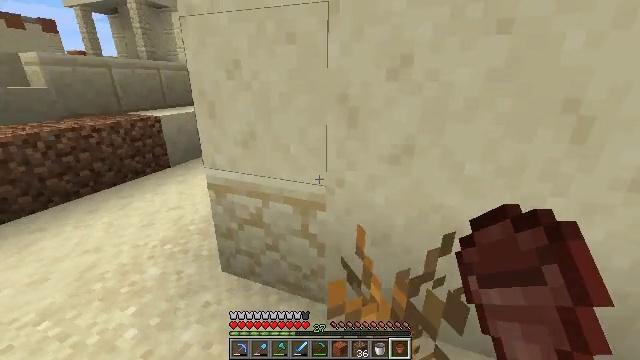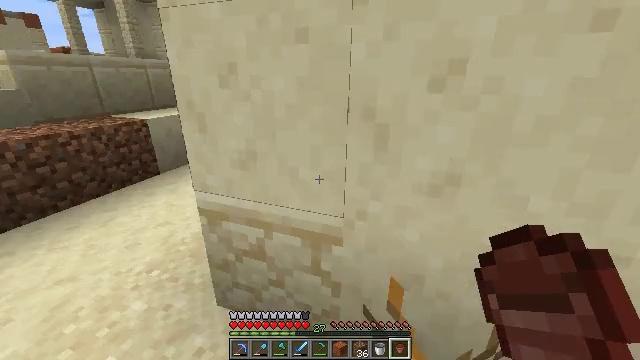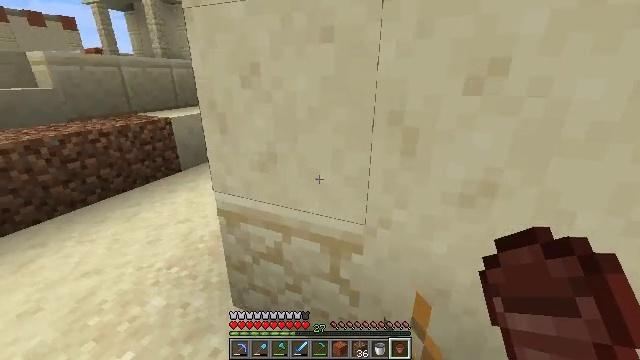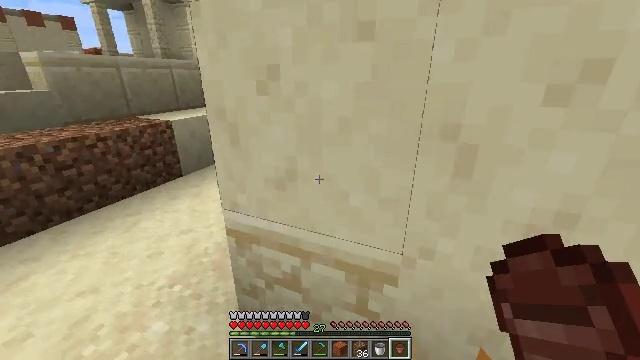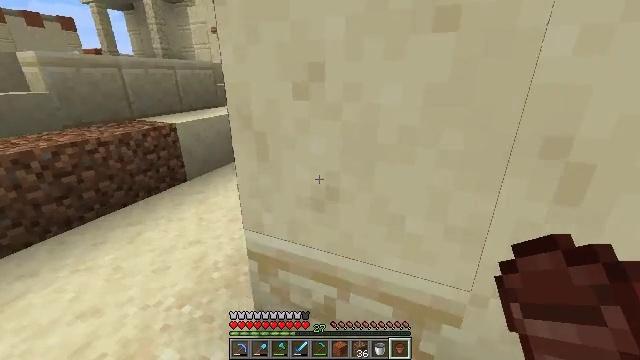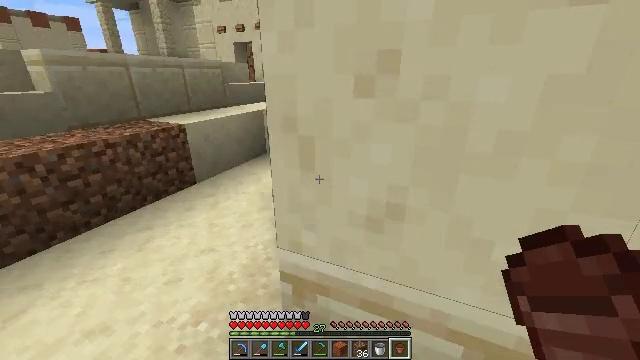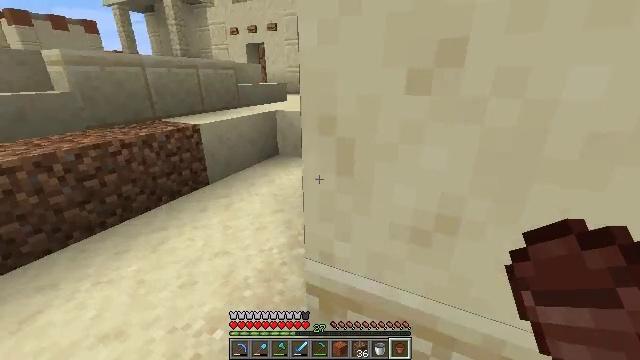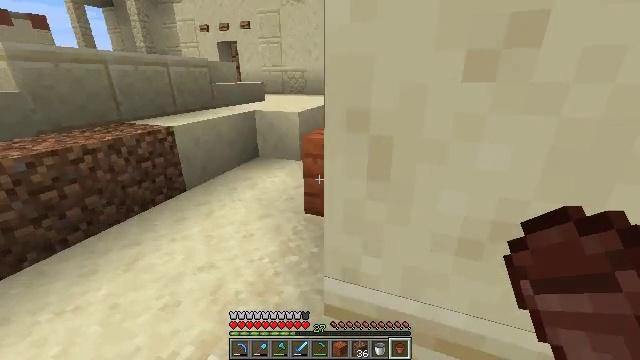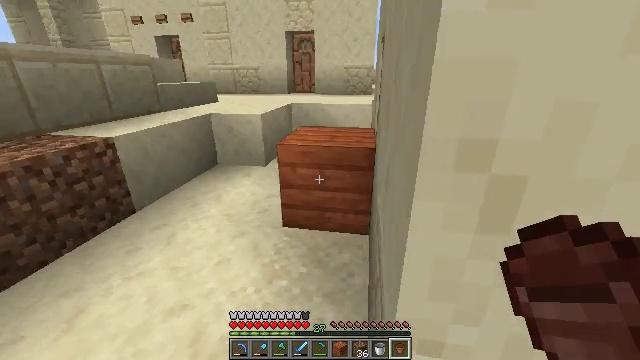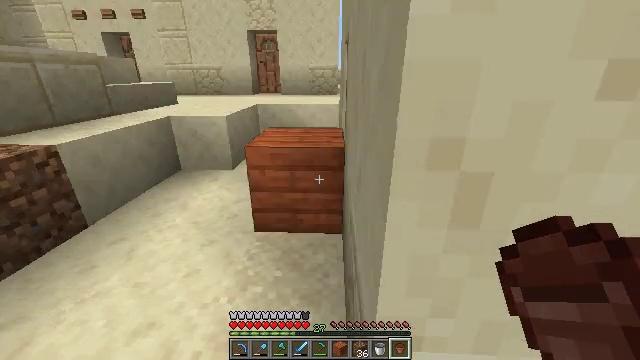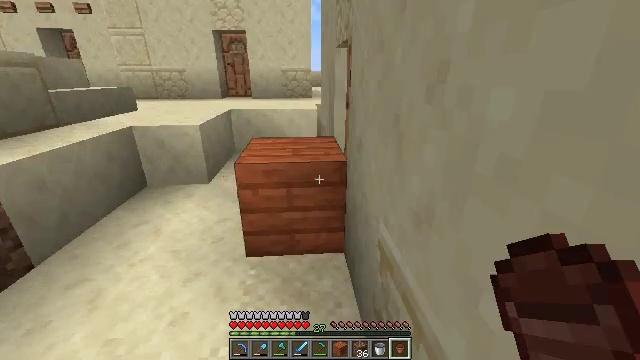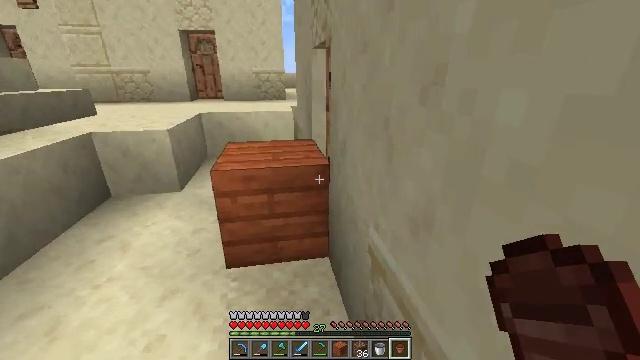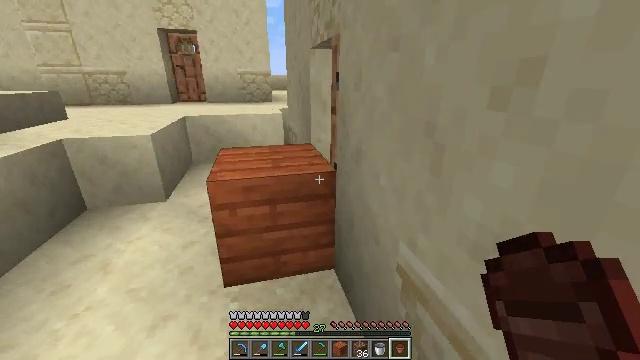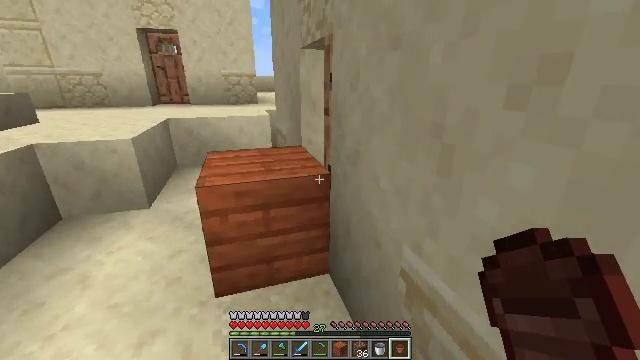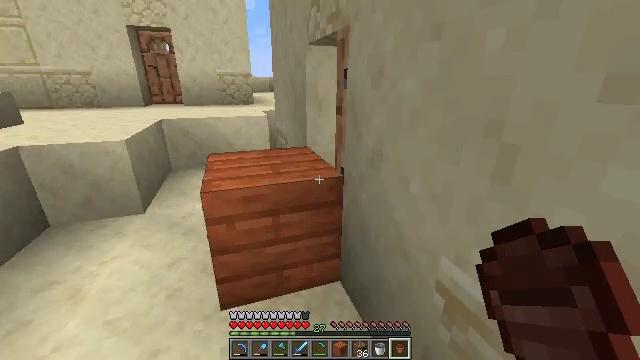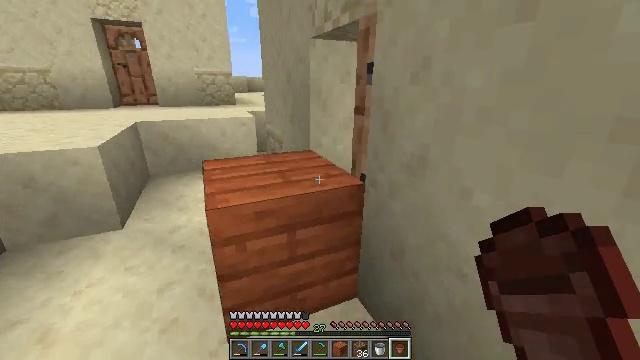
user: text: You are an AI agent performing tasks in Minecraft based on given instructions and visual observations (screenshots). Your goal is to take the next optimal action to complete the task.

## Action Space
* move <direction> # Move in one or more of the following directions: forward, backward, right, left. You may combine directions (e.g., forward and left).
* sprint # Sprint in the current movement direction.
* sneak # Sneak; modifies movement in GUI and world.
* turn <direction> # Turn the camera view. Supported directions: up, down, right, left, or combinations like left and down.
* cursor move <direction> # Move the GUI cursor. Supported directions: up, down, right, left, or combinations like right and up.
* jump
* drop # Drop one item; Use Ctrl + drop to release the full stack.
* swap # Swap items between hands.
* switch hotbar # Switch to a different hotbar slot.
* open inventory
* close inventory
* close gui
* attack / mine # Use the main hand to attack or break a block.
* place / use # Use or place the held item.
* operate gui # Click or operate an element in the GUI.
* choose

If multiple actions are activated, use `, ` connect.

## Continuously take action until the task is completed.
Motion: motion action
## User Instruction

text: Collect acacia planks from a structure.
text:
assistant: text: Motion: move forward, turn right
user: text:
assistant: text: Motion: move forward and move left, turn left
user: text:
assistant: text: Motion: move forward and move left
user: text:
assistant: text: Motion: move forward and move left
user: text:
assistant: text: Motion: move forward and move left
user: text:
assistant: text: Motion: move forward and move left, turn left
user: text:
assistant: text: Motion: move forward and move left, turn right
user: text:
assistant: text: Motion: move forward and move left, turn right
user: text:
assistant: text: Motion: move forward and move left, turn right
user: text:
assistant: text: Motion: move forward and move left, turn right
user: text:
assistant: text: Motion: move forward and move left, turn right
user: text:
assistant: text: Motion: move forward and move left, turn right
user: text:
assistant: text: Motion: move forward and move left, turn right
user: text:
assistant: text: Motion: move forward and move left, turn right
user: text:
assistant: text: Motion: move forward and move left, turn right
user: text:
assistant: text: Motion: move forward and move left, turn right and down
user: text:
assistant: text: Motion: turn right and down
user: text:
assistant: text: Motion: turn right and down, attack / mine
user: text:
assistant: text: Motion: turn right and down, attack / mine
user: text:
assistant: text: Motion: turn right and down, attack / mine
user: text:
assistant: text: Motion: turn right and down, attack / mine
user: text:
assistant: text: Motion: move left, attack / mine
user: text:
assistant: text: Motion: move left, turn right, attack / mine
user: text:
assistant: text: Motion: move left, turn right, attack / mine
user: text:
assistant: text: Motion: move left, turn right, attack / mine
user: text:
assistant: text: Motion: move left, turn right, attack / mine
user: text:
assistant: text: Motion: move left, turn right, attack / mine
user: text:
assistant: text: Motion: move left, turn right, attack / mine
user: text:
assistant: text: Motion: turn right, attack / mine
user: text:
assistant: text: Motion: turn right, attack / mine